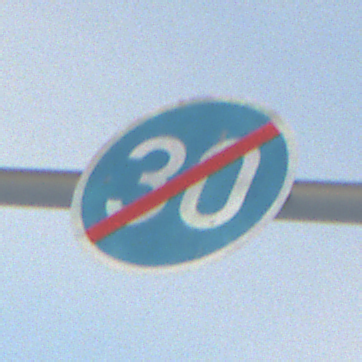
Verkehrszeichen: EndeMindestgeschwindigkeit
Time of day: SunriseSunset
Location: Outdoor (Nature)
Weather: PartlyCloudy
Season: NotSpecified
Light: Natural